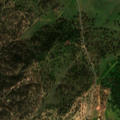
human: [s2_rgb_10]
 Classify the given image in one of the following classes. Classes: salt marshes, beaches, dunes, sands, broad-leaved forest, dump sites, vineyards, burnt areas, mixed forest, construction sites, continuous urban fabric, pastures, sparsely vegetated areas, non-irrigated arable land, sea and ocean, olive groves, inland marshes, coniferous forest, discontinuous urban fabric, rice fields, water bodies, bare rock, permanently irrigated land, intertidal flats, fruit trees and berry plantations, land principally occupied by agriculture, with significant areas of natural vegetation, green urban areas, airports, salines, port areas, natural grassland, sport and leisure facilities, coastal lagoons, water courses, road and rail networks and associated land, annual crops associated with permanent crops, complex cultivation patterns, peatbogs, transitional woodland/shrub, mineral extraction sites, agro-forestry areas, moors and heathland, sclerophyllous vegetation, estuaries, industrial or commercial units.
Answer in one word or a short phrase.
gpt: non-irrigated arable land, agro-forestry areas, broad-leaved forest